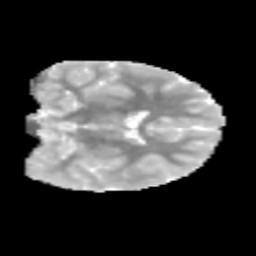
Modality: MD
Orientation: coronal
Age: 9
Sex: female
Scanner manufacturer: siemens
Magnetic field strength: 3 T
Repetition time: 3.8 s
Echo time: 0.07 s